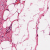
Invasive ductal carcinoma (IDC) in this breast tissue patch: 1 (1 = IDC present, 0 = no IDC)